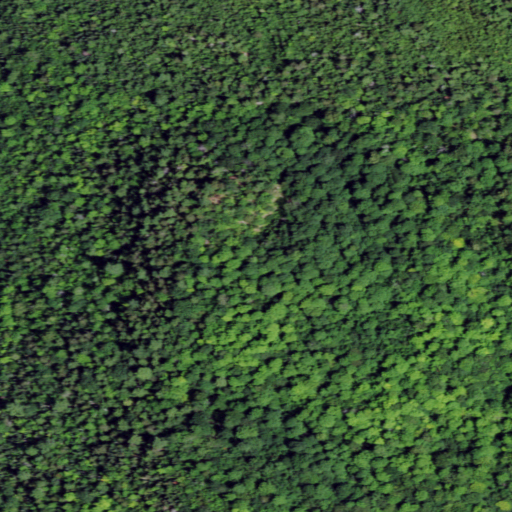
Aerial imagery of mountain in New York named Sunset Hill containing mixed forest, deciduous forest, and evergreen forest